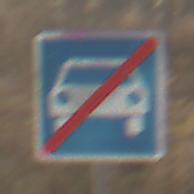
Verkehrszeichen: EndeKraftfahrstrasse
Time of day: SunriseSunset
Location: Outdoor (Nature)
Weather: PartlyCloudy
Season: NotSpecified
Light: Natural